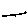
Label: line